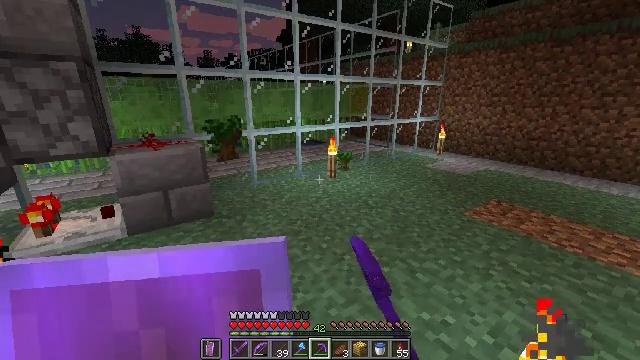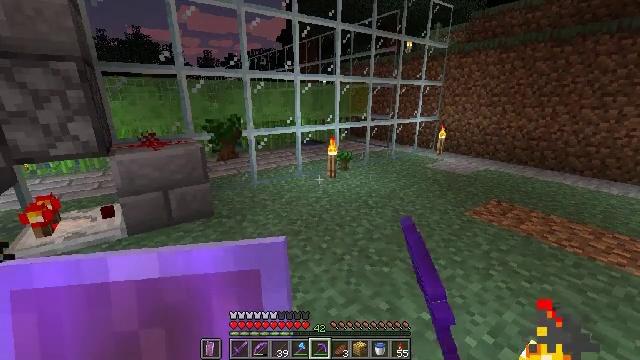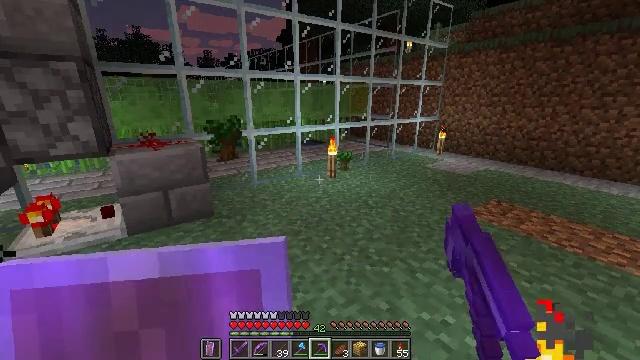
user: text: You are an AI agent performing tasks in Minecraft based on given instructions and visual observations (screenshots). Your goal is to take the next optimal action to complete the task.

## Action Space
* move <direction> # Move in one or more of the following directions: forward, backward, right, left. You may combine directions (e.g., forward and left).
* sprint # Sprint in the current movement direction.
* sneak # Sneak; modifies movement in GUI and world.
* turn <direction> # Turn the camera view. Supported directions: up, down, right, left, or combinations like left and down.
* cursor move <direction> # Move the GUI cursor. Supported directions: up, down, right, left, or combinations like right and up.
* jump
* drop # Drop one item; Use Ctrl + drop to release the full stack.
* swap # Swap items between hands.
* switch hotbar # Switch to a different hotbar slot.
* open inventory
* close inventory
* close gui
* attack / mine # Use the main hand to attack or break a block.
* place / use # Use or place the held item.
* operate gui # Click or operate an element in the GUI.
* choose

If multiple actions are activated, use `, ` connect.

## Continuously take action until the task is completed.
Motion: motion action
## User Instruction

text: Shatter the glass to collect it.
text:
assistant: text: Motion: attack / mine
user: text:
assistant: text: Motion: attack / mine
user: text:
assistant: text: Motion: attack / mine